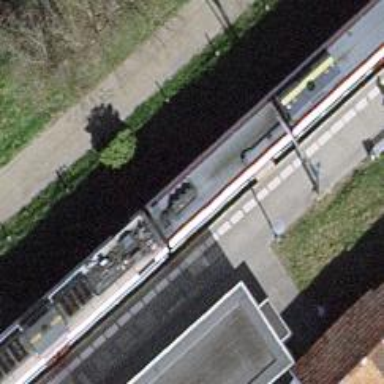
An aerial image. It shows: Public transport stop position along the railway.